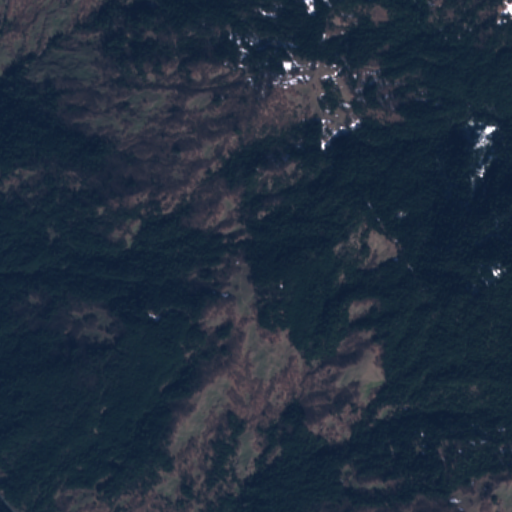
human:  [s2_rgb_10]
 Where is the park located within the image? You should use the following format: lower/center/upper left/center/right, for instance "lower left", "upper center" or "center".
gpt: The park is located in the lower center of the image.
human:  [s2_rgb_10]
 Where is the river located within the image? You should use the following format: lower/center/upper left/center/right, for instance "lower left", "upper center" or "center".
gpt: The river is located in the lower left of the image.
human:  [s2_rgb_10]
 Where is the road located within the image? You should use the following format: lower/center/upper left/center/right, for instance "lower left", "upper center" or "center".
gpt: The road is located in the lower right of the image.
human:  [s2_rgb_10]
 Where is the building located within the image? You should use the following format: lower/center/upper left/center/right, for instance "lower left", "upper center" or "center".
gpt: There is no building in the image.